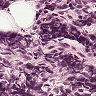
Metastatic tissue present: no